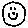
Label: smiley face